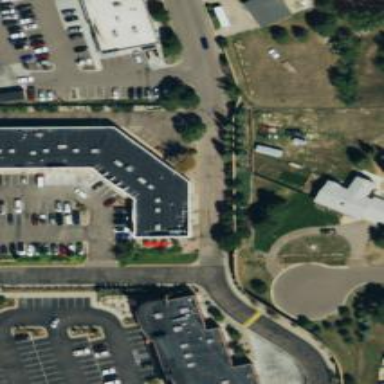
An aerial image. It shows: Retail building.